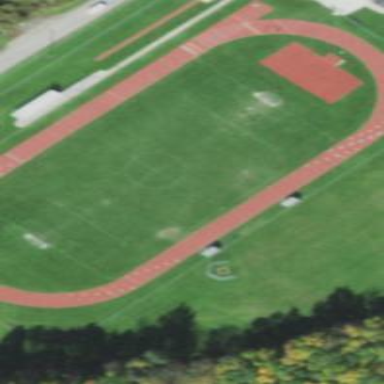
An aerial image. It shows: Stadium designed for athletics and leisure sports.